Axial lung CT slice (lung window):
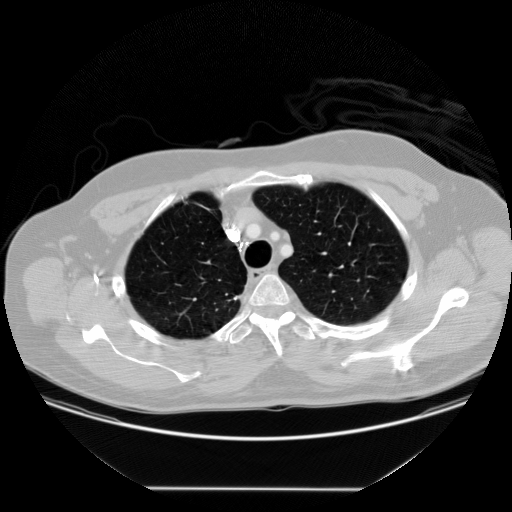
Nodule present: no